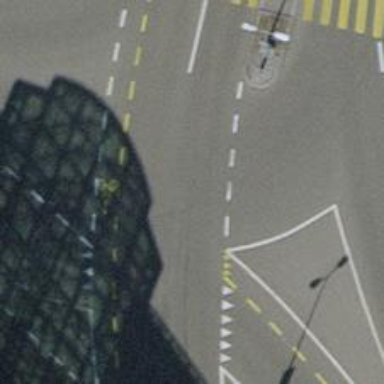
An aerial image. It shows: Asphalt road with secondary link. There is cycle lane on the left.